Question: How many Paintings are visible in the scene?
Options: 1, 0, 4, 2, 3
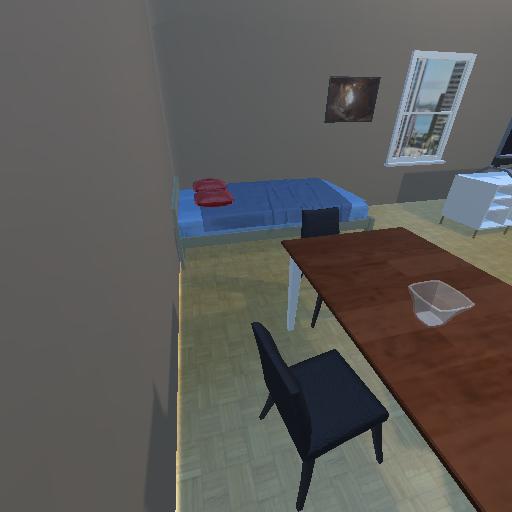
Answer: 1